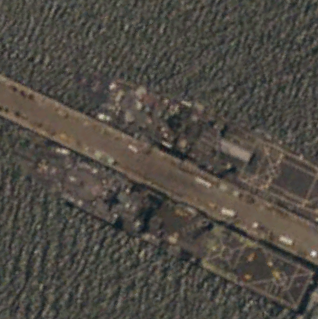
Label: combat